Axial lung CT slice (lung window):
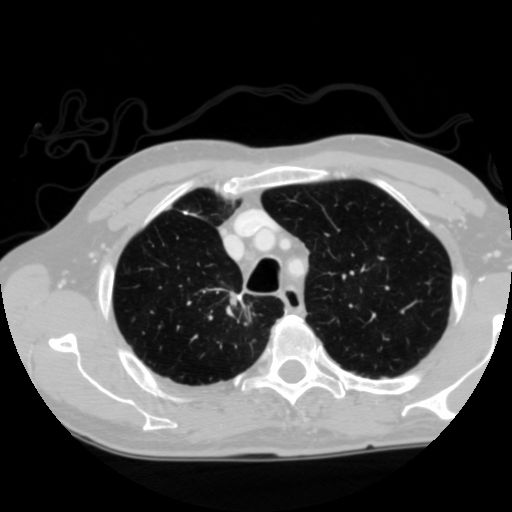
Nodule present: no